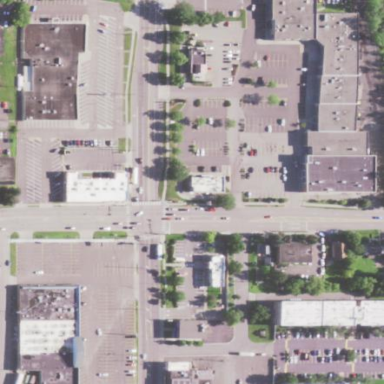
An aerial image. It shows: Retail area.